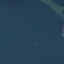
Label: SeaLake